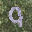
Label: 9